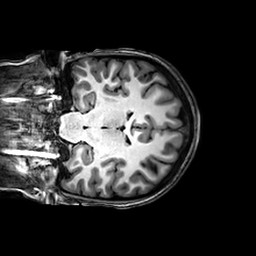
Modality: T1w
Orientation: coronal
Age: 22
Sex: female